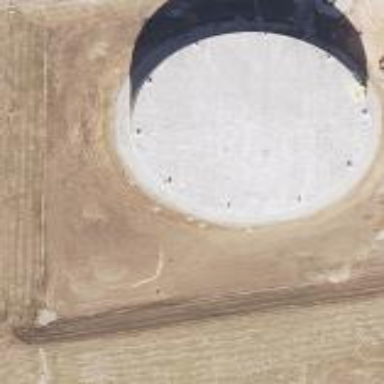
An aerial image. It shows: Storage tank which is man-made.